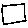
Label: square